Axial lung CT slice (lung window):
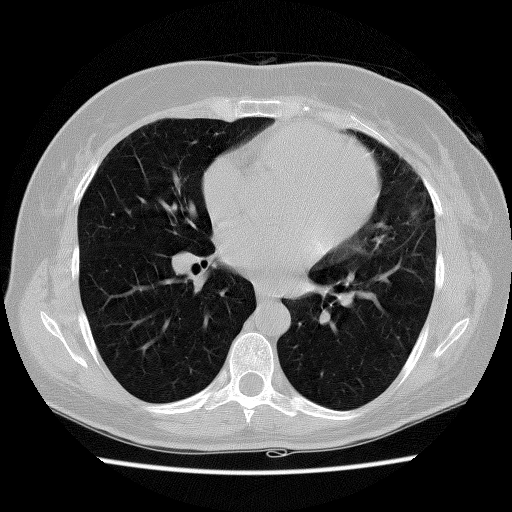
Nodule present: no